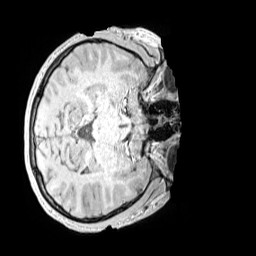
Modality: MP2RAGE
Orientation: axial
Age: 13
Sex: male
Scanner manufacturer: siemens
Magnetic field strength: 3 T
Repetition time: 4 s
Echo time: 0.00299 s